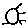
Label: sun